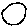
Label: circle